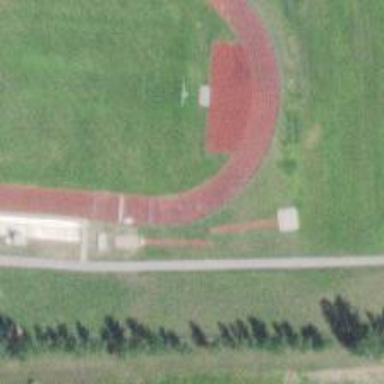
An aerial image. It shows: Track located within leisure land area.